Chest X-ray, PA view. Patient: 46 years old, sex M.
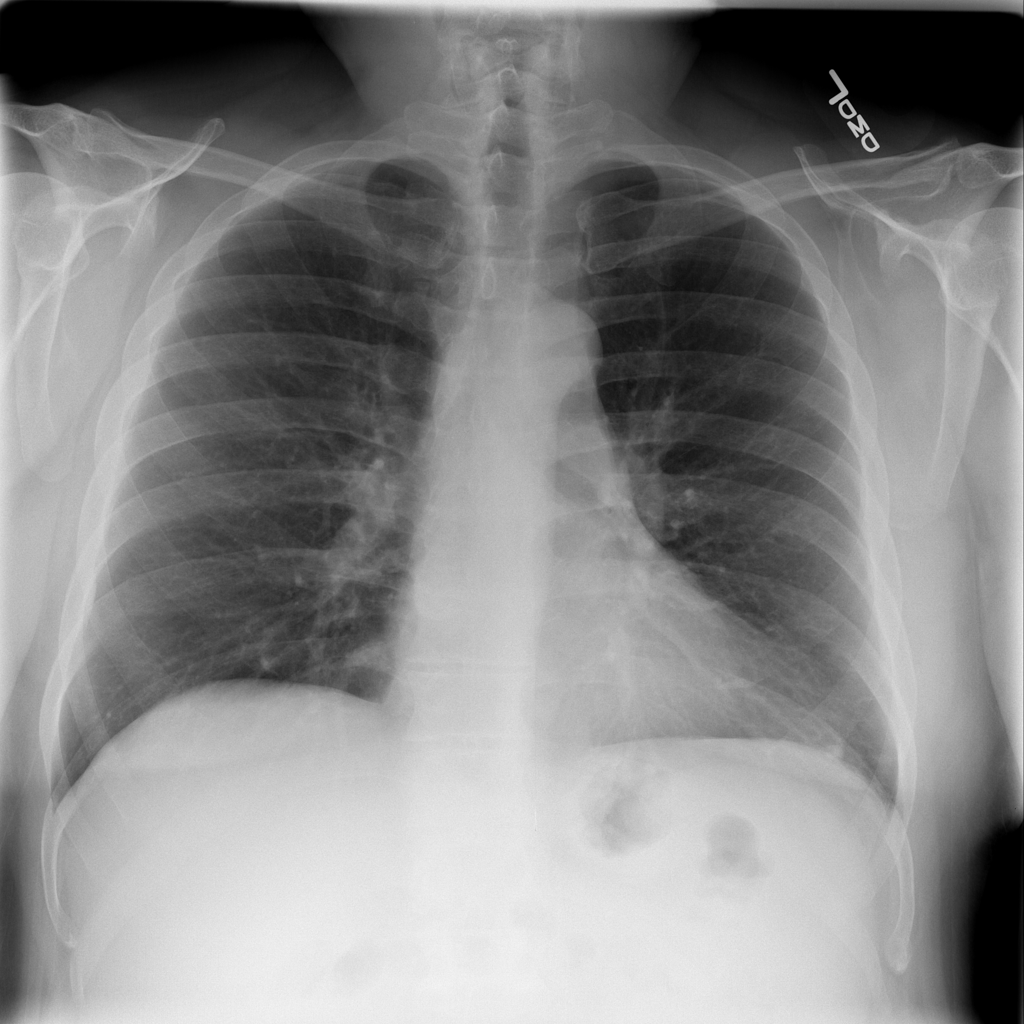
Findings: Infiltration